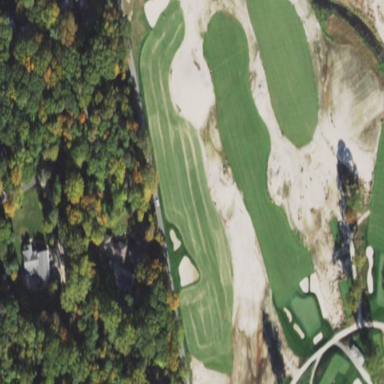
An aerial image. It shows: Sand bunker on golf course.